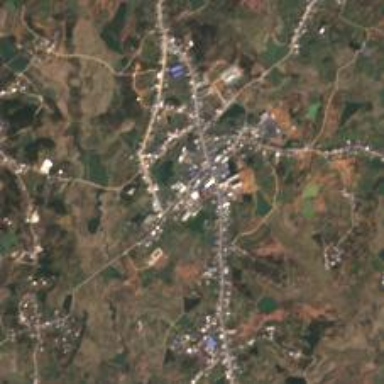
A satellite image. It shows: Township classified as town.